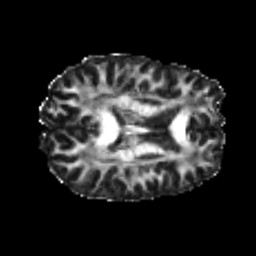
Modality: FA
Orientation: axial
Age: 21
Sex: male
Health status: healthy
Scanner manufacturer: philips
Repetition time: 7.384 s
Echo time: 0.08599 s